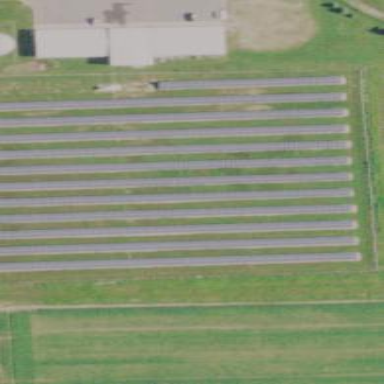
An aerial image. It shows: Solar power plant with photovoltaic technology generating electricity.